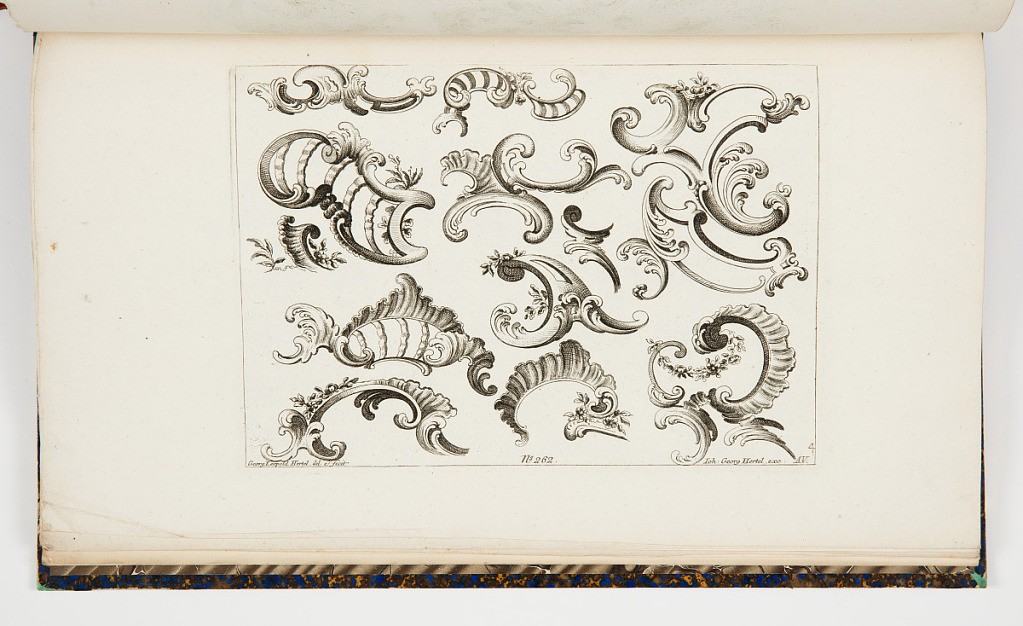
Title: Designs for Rocaille Scrolls
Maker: Georg Leopold Hertel, German, active ca. 1780
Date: mid- 18th century
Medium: Etching on off-white paper
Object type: Print
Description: Sheet filled with variations on rocaille scrolls and rinceaux. The plate is signed and numbered.